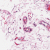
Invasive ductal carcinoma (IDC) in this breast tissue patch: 0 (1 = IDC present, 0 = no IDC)